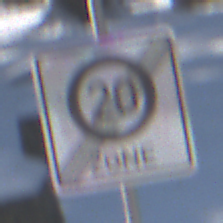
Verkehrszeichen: EndeZone20
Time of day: MorningAfternoon
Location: Outdoor (Special)
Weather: Clear
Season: Winter
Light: Natural